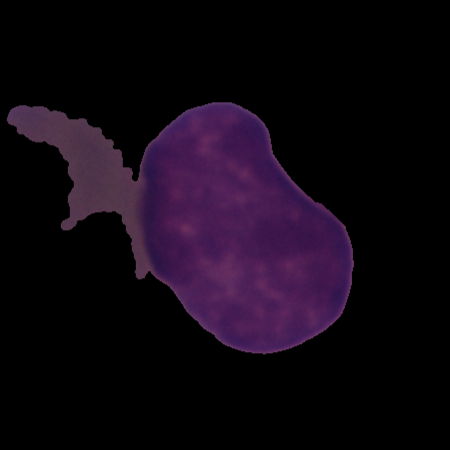
Label: cancer